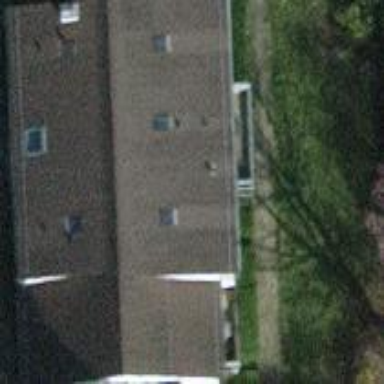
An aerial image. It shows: Gabled roof apartments building.